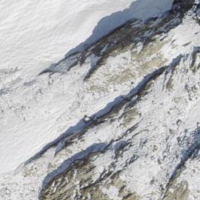
EUNIS habitat code: 49
Species observed at this site:
Saxifraga oppositifolia
Geum reptans